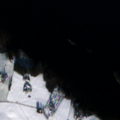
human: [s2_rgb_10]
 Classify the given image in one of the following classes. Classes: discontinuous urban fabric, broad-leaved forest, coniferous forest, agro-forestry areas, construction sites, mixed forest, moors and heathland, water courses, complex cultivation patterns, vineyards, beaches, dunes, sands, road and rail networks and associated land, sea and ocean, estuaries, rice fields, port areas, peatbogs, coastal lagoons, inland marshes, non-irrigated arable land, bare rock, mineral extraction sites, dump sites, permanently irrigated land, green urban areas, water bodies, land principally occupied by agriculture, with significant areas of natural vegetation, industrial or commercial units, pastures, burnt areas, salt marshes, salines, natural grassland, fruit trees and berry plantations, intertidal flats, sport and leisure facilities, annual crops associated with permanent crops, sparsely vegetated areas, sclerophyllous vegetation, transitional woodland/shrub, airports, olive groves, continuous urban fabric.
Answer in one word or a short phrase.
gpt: non-irrigated arable land, mixed forest, water bodies